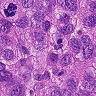
Metastatic tissue present: yes